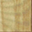
Piece: xx